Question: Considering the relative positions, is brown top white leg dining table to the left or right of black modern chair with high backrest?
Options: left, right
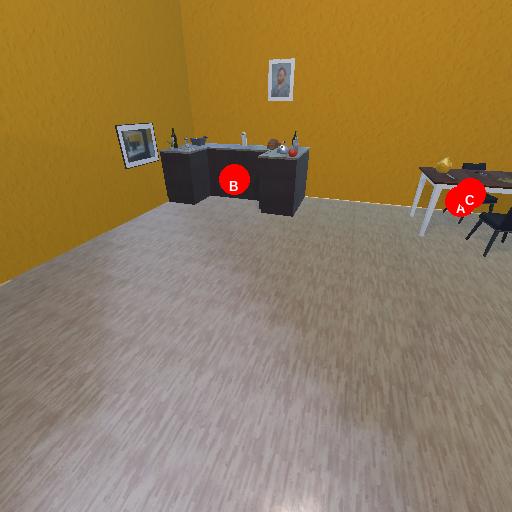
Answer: left